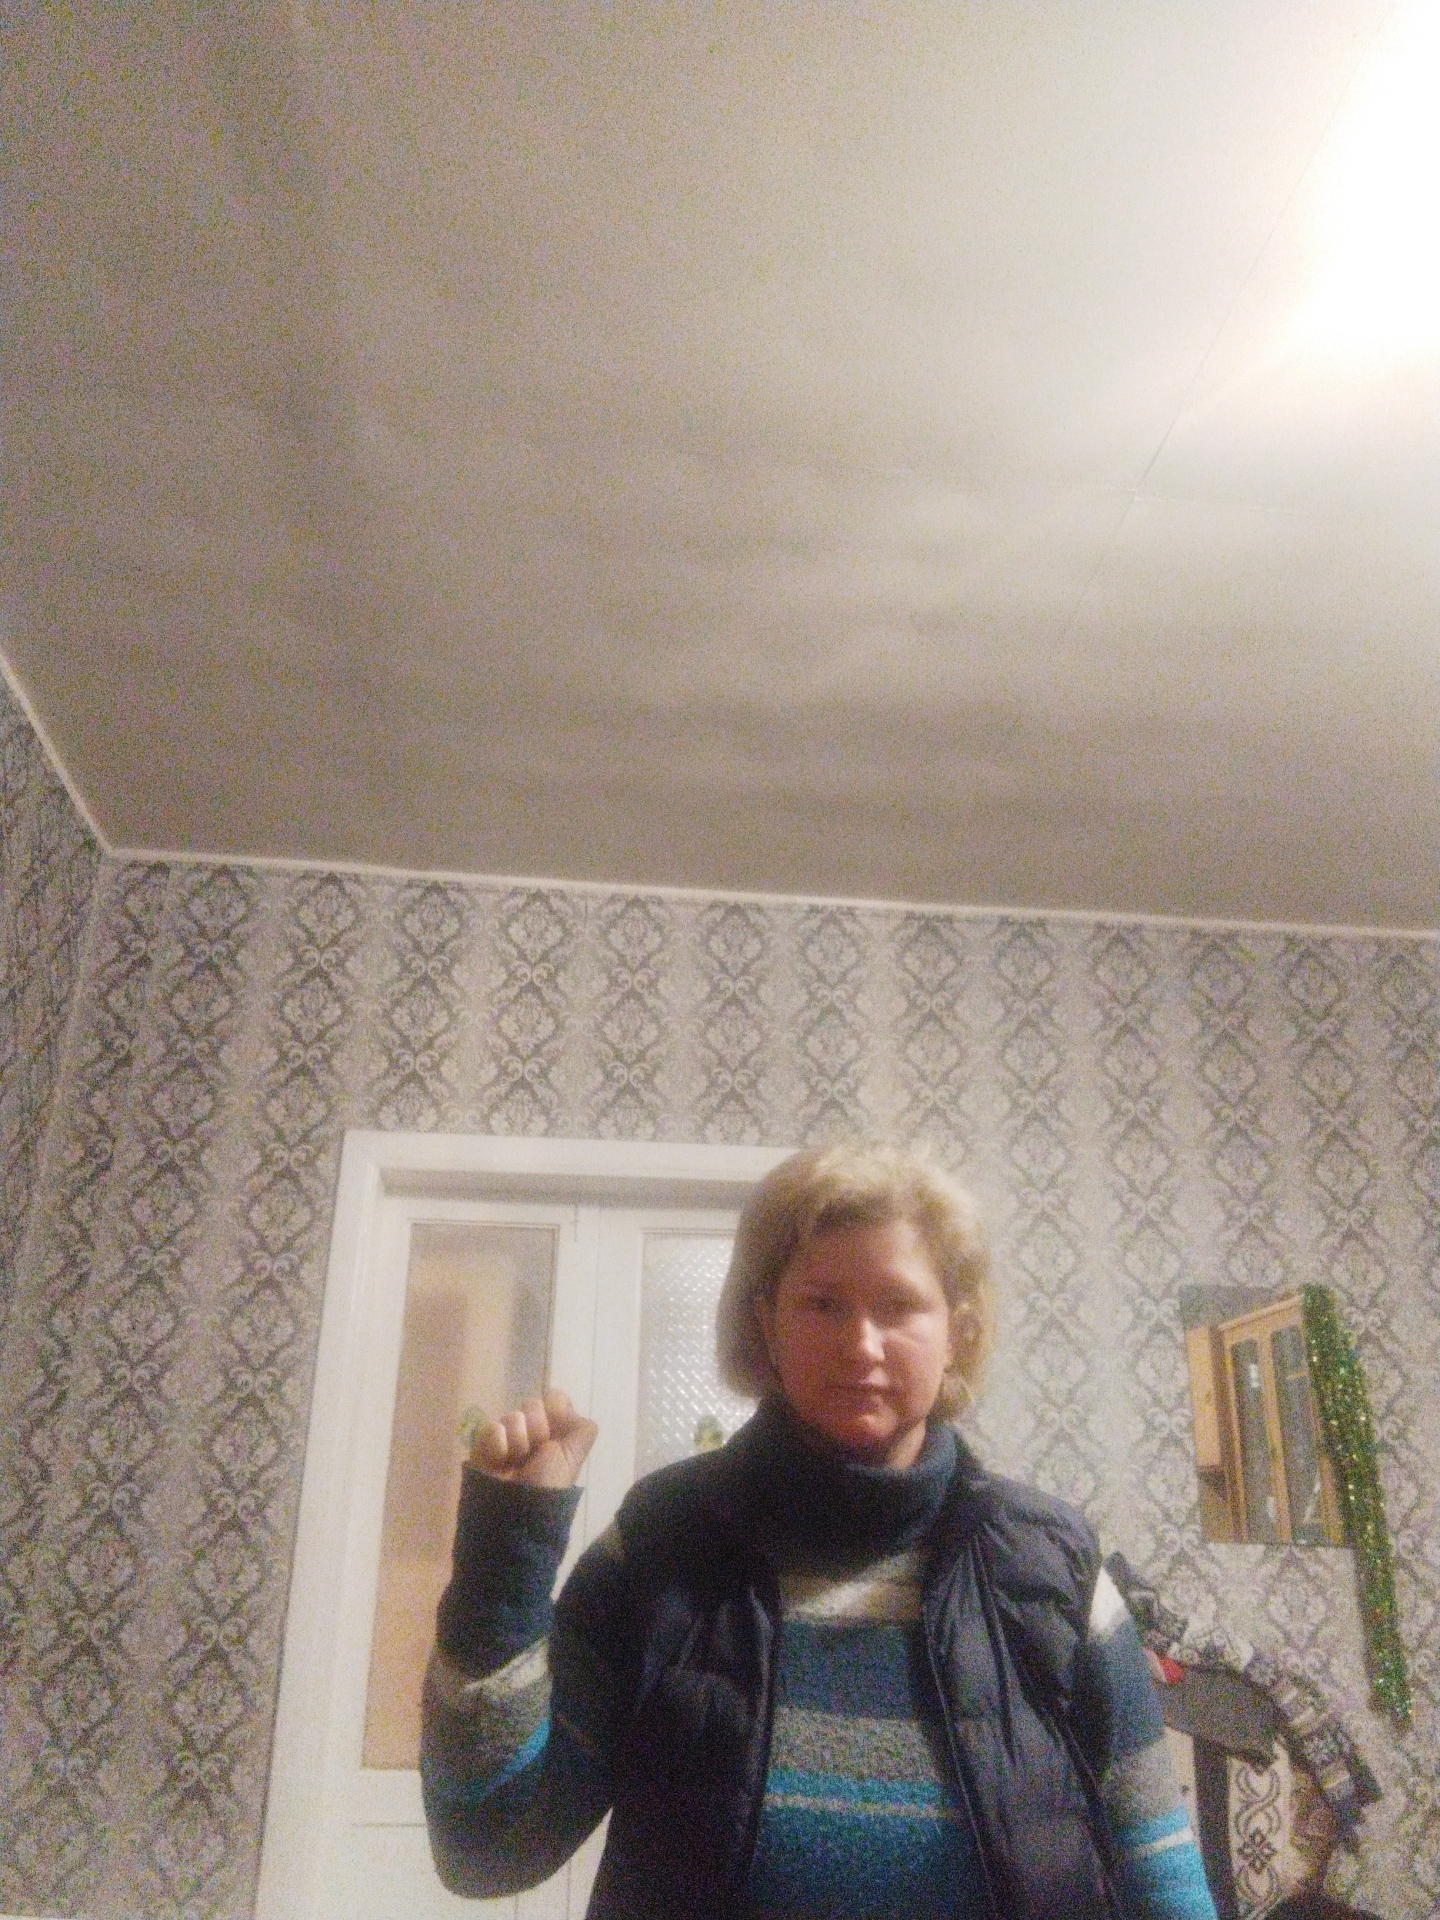
Label: noise